【题型】选择题　【知识点】解析几何　【难度】medium
直线过椭圆 $C:\frac{x^2}{a^2}+\frac{y^2}{b^2}=1(a>b>0)$ 的左焦点 $F$ 和上顶点 $A$，与圆心在原点的圆交于 $P,\ Q$ 两点，若 $\overrightarrow{PF}=3\overrightarrow{FQ},\ \angle POQ=120^\circ$，则 $C$ 的离心率为（ ）

A. $\frac{2\sqrt{3}}{7}$ \quad B. $\frac{\sqrt{15}}{7}$ \quad C. $\frac{3\sqrt{2}}{7}$ \quad D. $\frac{\sqrt{21}}{7}$
【解答】
【答案】D

【分析】根据圆的性质结合 $\overrightarrow{PF}=3\overrightarrow{FQ},\ \angle POQ=120^\circ$ 求出直线 $PQ$ 的斜率，再根据 $F,A$ 的坐标得出直线 $PQ$ 的斜率，从而得出 $b,c$ 的关系，进而求出椭圆的离心率.

【详解】设椭圆 $C$ 的半焦距为 $c$，则 $F(-c,0),A(0,b)$，

所以直线 $FA$ 的方程为 $\frac{x}{-c}+\frac{y}{b}=1$，即 $bx - cy + bc = 0$，

所以直线 $PQ$ 的斜率为 $\frac{b}{c}$，

过 $O$ 作 $PQ$ 的垂线 $OM$，则 $M$ 为 $PQ$ 的中点，

$\because \angle POQ=120^\circ$，$\therefore \angle OPM=30^\circ$，则 $\frac{|OM|}{|PM|}=\tan30^\circ=\frac{\sqrt{3}}{3}$，

又 $\overrightarrow{PF}=3\overrightarrow{FQ}$，所以 $F$ 是 $MQ$ 的中点，

所以直线 $PQ$ 的斜率 $k=\tan\angle MFO=\frac{|MO|}{|FM|}=2\times\frac{|MO|}{|PM|}=\frac{2\sqrt{3}}{3}$，

$\therefore \frac{b}{c}=\frac{2\sqrt{3}}{3}$，则 $a^2=b^2+c^2=\frac{4}{3}c^2+c^2=\frac{7}{3}c^2$，

$\therefore e=\sqrt{\frac{c^2}{a^2}}=\sqrt{\frac{3}{7}}=\frac{\sqrt{21}}{7}$

故选：D.

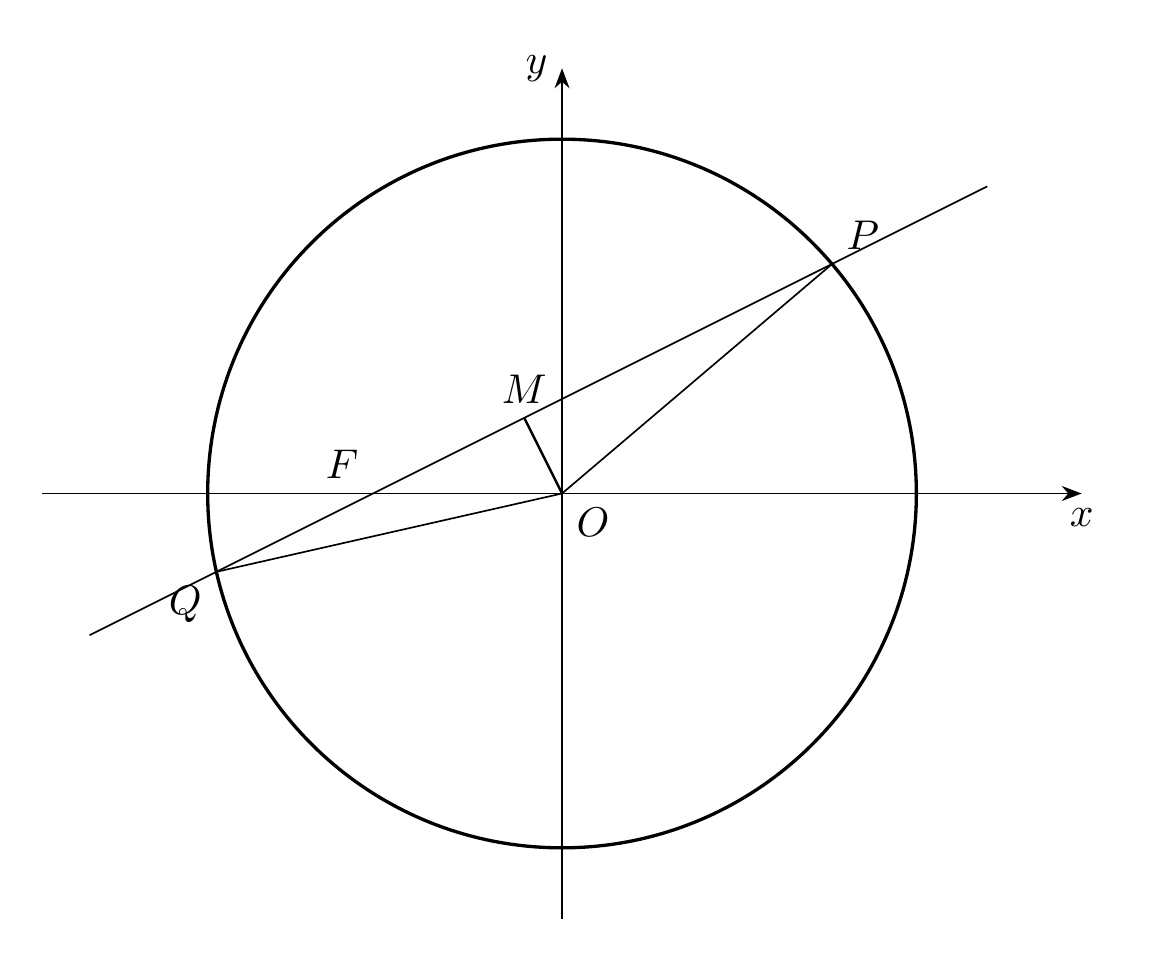